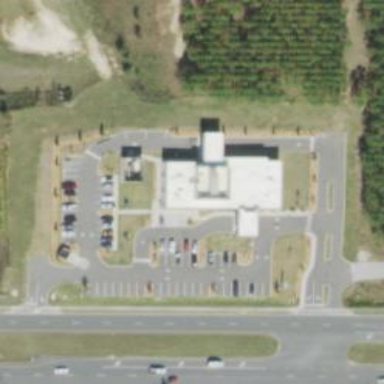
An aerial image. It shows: Hospital building.